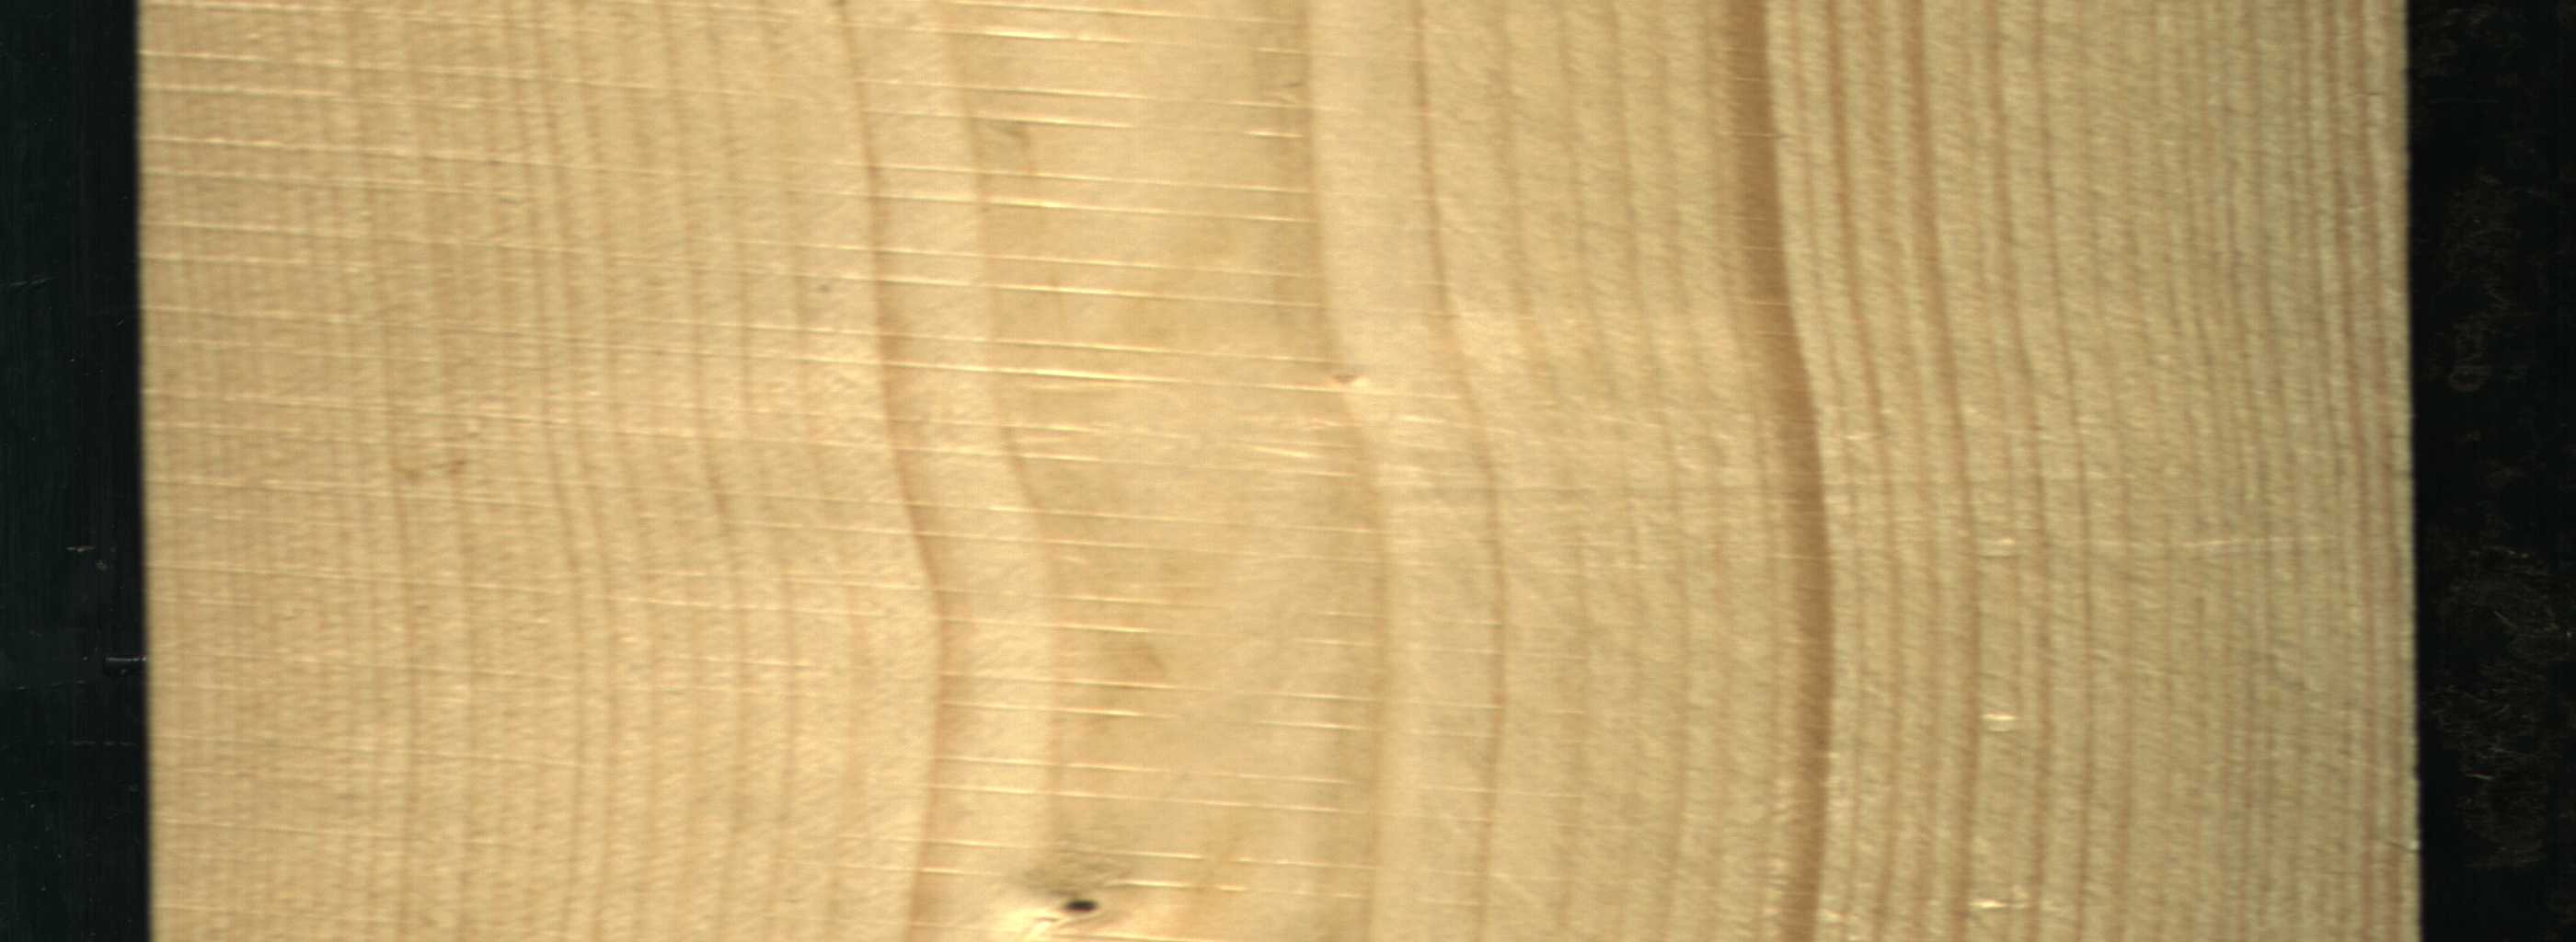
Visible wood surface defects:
Quartzity
Dead_Knot